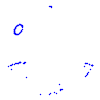
Particle: proton